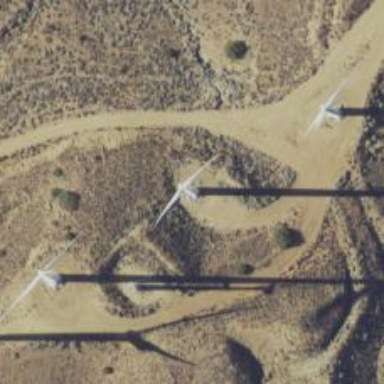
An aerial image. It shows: Wind turbine generating power.